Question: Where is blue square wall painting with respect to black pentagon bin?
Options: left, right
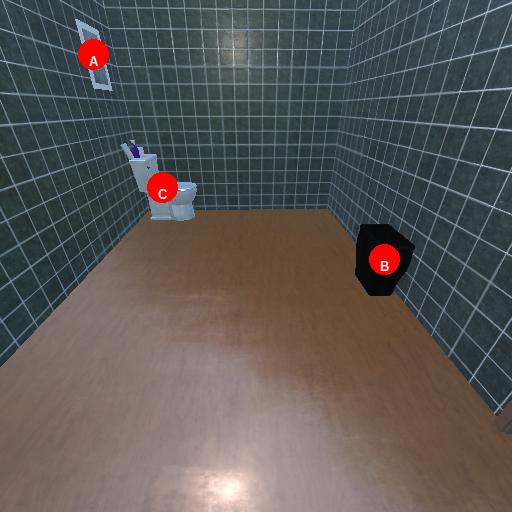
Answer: left